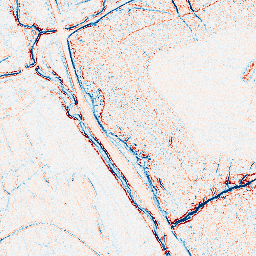
Category: edge_preserving
Decomposition family: bilateral
Decomposition parameters: d: 5
sigma_color: 75
sigma_space: 50
Upsampling method: quadratic
Upsampling parameters: scale: 4
Upsampling scale: 4